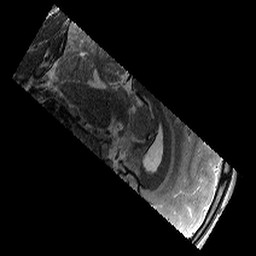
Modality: T2w
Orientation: sagittal
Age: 12
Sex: male
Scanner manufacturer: siemens
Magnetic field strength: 3 T
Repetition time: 9.23 s
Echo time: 0.067 s